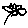
Label: flower